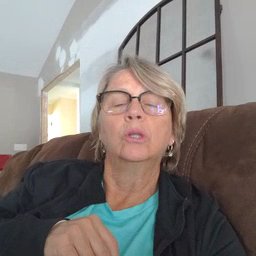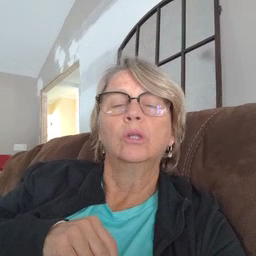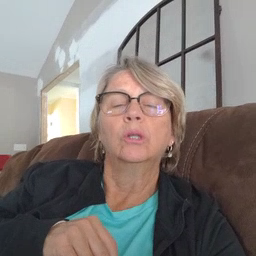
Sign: shirt